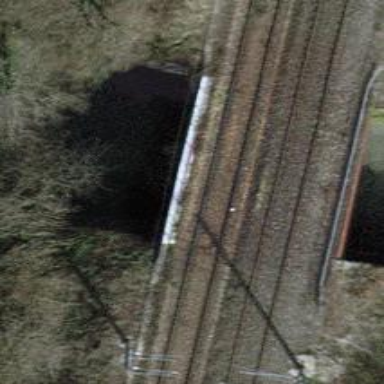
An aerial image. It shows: Railway track with contact line for electrification.